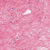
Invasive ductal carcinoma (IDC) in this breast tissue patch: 0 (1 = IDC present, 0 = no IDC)